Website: home-depot
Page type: receipt
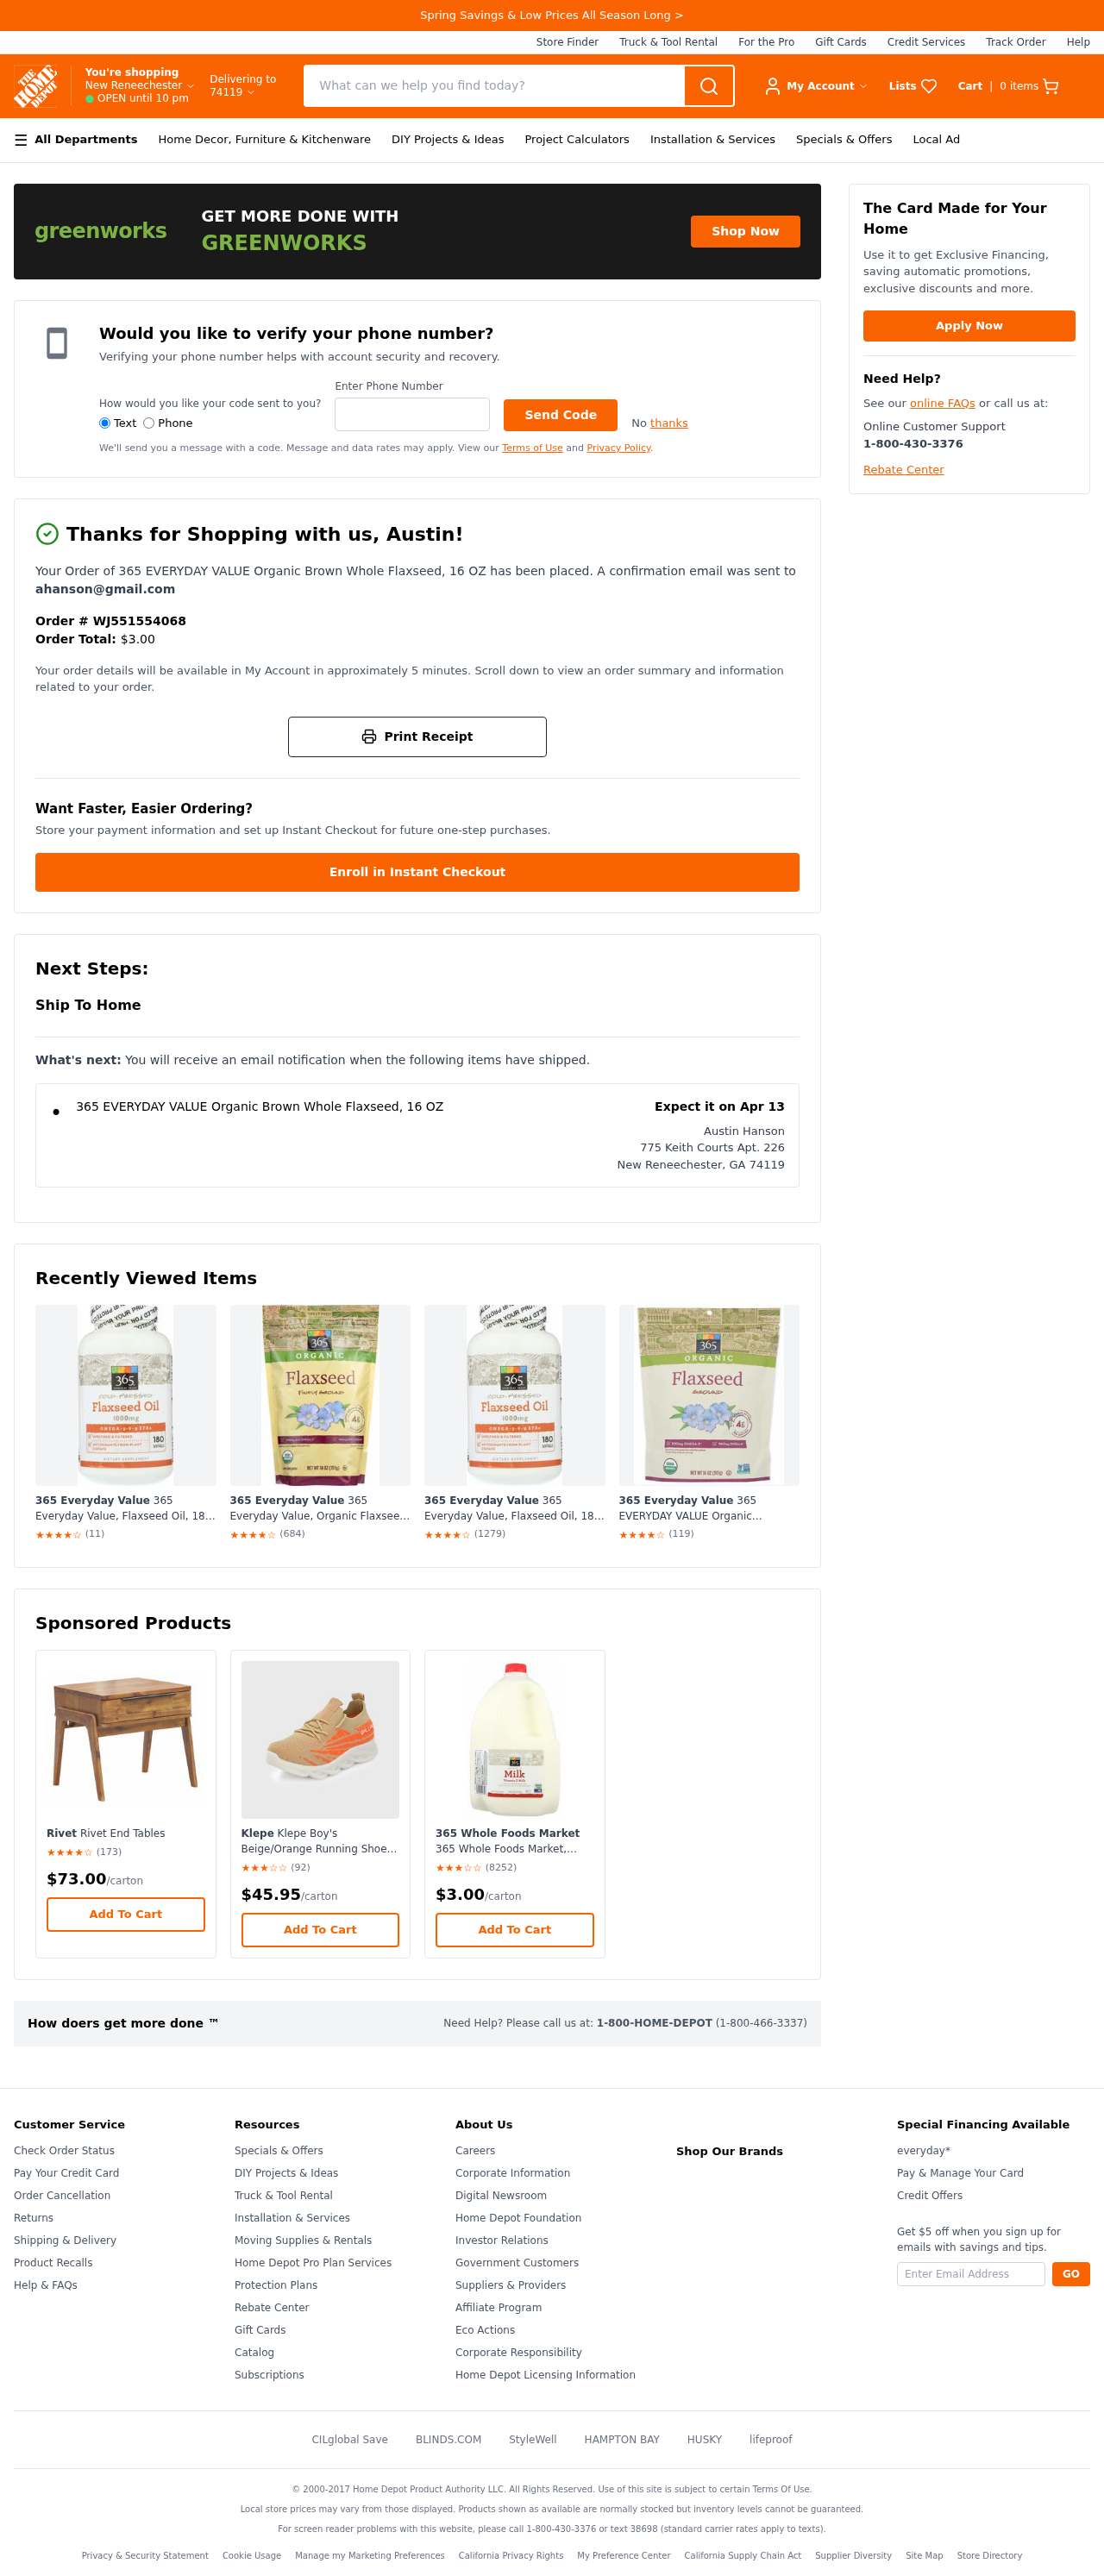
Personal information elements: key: PII_CITY
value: New Reneechester
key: PII_CITY_STATE_ZIP
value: New Reneechester, GA 74119
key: PII_EMAIL
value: ahanson@gmail.com
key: PII_FIRSTNAME
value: Austin
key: PII_FULLNAME
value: Austin Hanson
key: PII_PHONE
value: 5085470681
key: PII_POSTCODE
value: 74119
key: PII_STREET
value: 775 Keith Courts Apt. 226
Product elements: key: PRODUCT1_NAME
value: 365 EVERYDAY VALUE Organic Brown Whole Flaxseed, 16 OZ
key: PRODUCT2_NAME
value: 365 Everyday Value 365 Everyday Value, Flaxseed Oil, 180 ct
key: PRODUCT2_BRAND
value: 365 Everyday Value
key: PRODUCT2_RATING
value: ★★★★☆
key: PRODUCT2_NUM_RATINGS
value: (11)
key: PRODUCT3_NAME
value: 365 Everyday Value 365 Everyday Value, Organic Flaxseed Finely Ground, 14 oz
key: PRODUCT3_BRAND
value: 365 Everyday Value
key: PRODUCT3_RATING
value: ★★★★☆
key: PRODUCT3_NUM_RATINGS
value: (684)
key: PRODUCT4_NAME
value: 365 Everyday Value 365 Everyday Value, Flaxseed Oil, 180 ct
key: PRODUCT4_BRAND
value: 365 Everyday Value
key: PRODUCT4_RATING
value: ★★★★☆
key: PRODUCT4_NUM_RATINGS
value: (1279)
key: PRODUCT5_NAME
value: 365 Everyday Value 365 EVERYDAY VALUE Organic Flaxseed Ground, 14 OZ
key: PRODUCT5_BRAND
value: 365 Everyday Value
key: PRODUCT5_RATING
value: ★★★★☆
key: PRODUCT5_NUM_RATINGS
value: (119)
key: PRODUCT6_NAME
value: Rivet Rivet End Tables
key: PRODUCT6_BRAND
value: Rivet
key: PRODUCT6_RATING
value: ★★★★☆
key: PRODUCT6_NUM_RATINGS
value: (173)
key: PRODUCT6_PRICE
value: $73.00
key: PRODUCT7_NAME
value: Klepe Klepe Boy's Beige/Orange Running Shoes-10 UK (29 EU) (11 Kids US) (KD/KPK-06/BGE)
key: PRODUCT7_BRAND
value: Klepe
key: PRODUCT7_RATING
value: ★★★☆☆
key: PRODUCT7_NUM_RATINGS
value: (92)
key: PRODUCT7_PRICE
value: $45.95
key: PRODUCT8_NAME
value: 365 Whole Foods Market 365 Whole Foods Market, Grade A Whole Milk, 128 Fl Oz (Packaging May Vary)
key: PRODUCT8_BRAND
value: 365 Whole Foods Market
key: PRODUCT8_RATING
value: ★★★☆☆
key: PRODUCT8_NUM_RATINGS
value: (8252)
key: PRODUCT8_PRICE
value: $3.00
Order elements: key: ORDER_NUM_ITEMS
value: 0
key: ORDER_ID
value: WJ551554068
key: ORDER_TOTAL
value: $3.00
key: ORDER_DELIVERY_DATE
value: Expect it on Apr 13